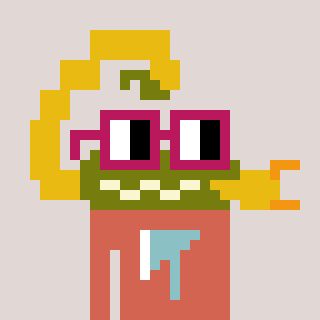
a pixel art character with square dark red glasses, a scorpion-shaped head and a peachy-colored body on a warm background